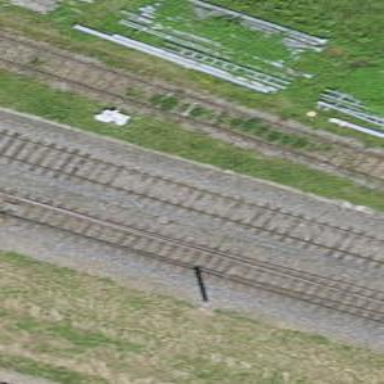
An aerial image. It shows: Single railway track with electrification through contact line.